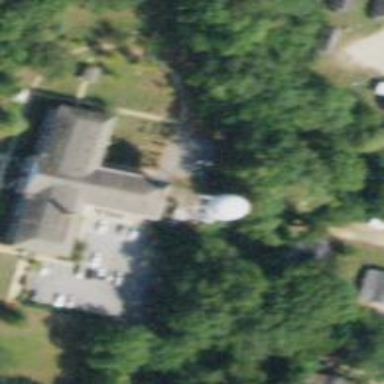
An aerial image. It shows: Water tower that is man-made.